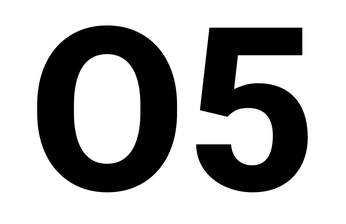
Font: Roboto_ExtraBold